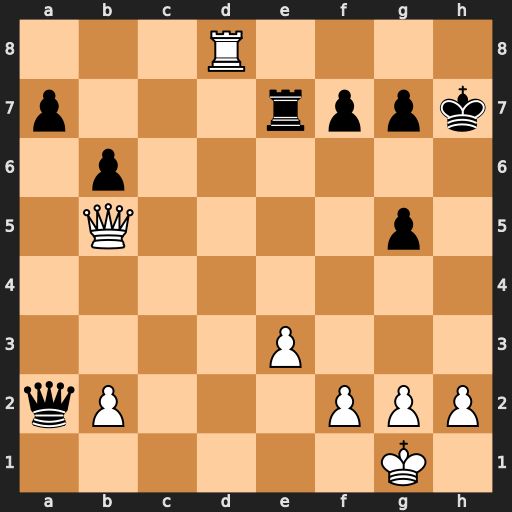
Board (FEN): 3R4/p3rppk/1p6/1Q4p1/8/4P3/qP3PPP/6K1
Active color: w
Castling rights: -
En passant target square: -
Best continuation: Qf5+ g6 Qh3+ Kg7 Qh8#